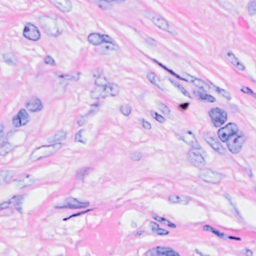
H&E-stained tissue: Breast